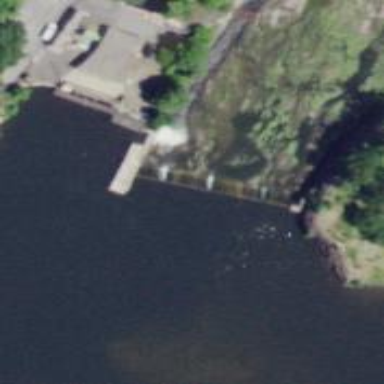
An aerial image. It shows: Dam across waterway.